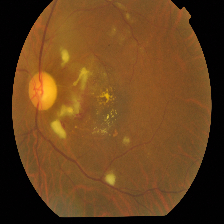
Diabetic retinopathy grade: Proliferative DR